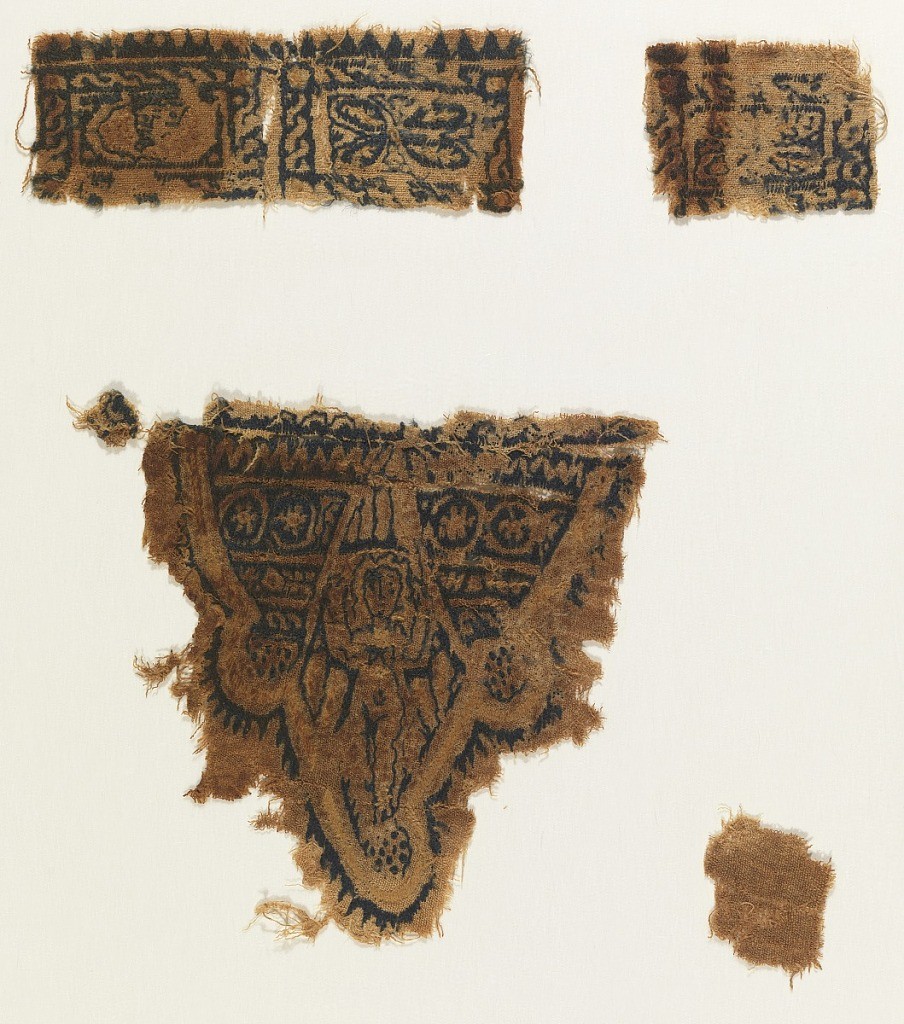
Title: Fragments
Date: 5th century
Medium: wool on linen Technique: embroidered on plain weave
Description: Fragments of wool embroidered on linen. Triangular fragment shows design of a standing woman with her arms raised. On either side of her head are two inverted triangular shapes filled with geometric patterning. Other fragments have rectangles with scrolling borders and serrated edges.